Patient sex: M
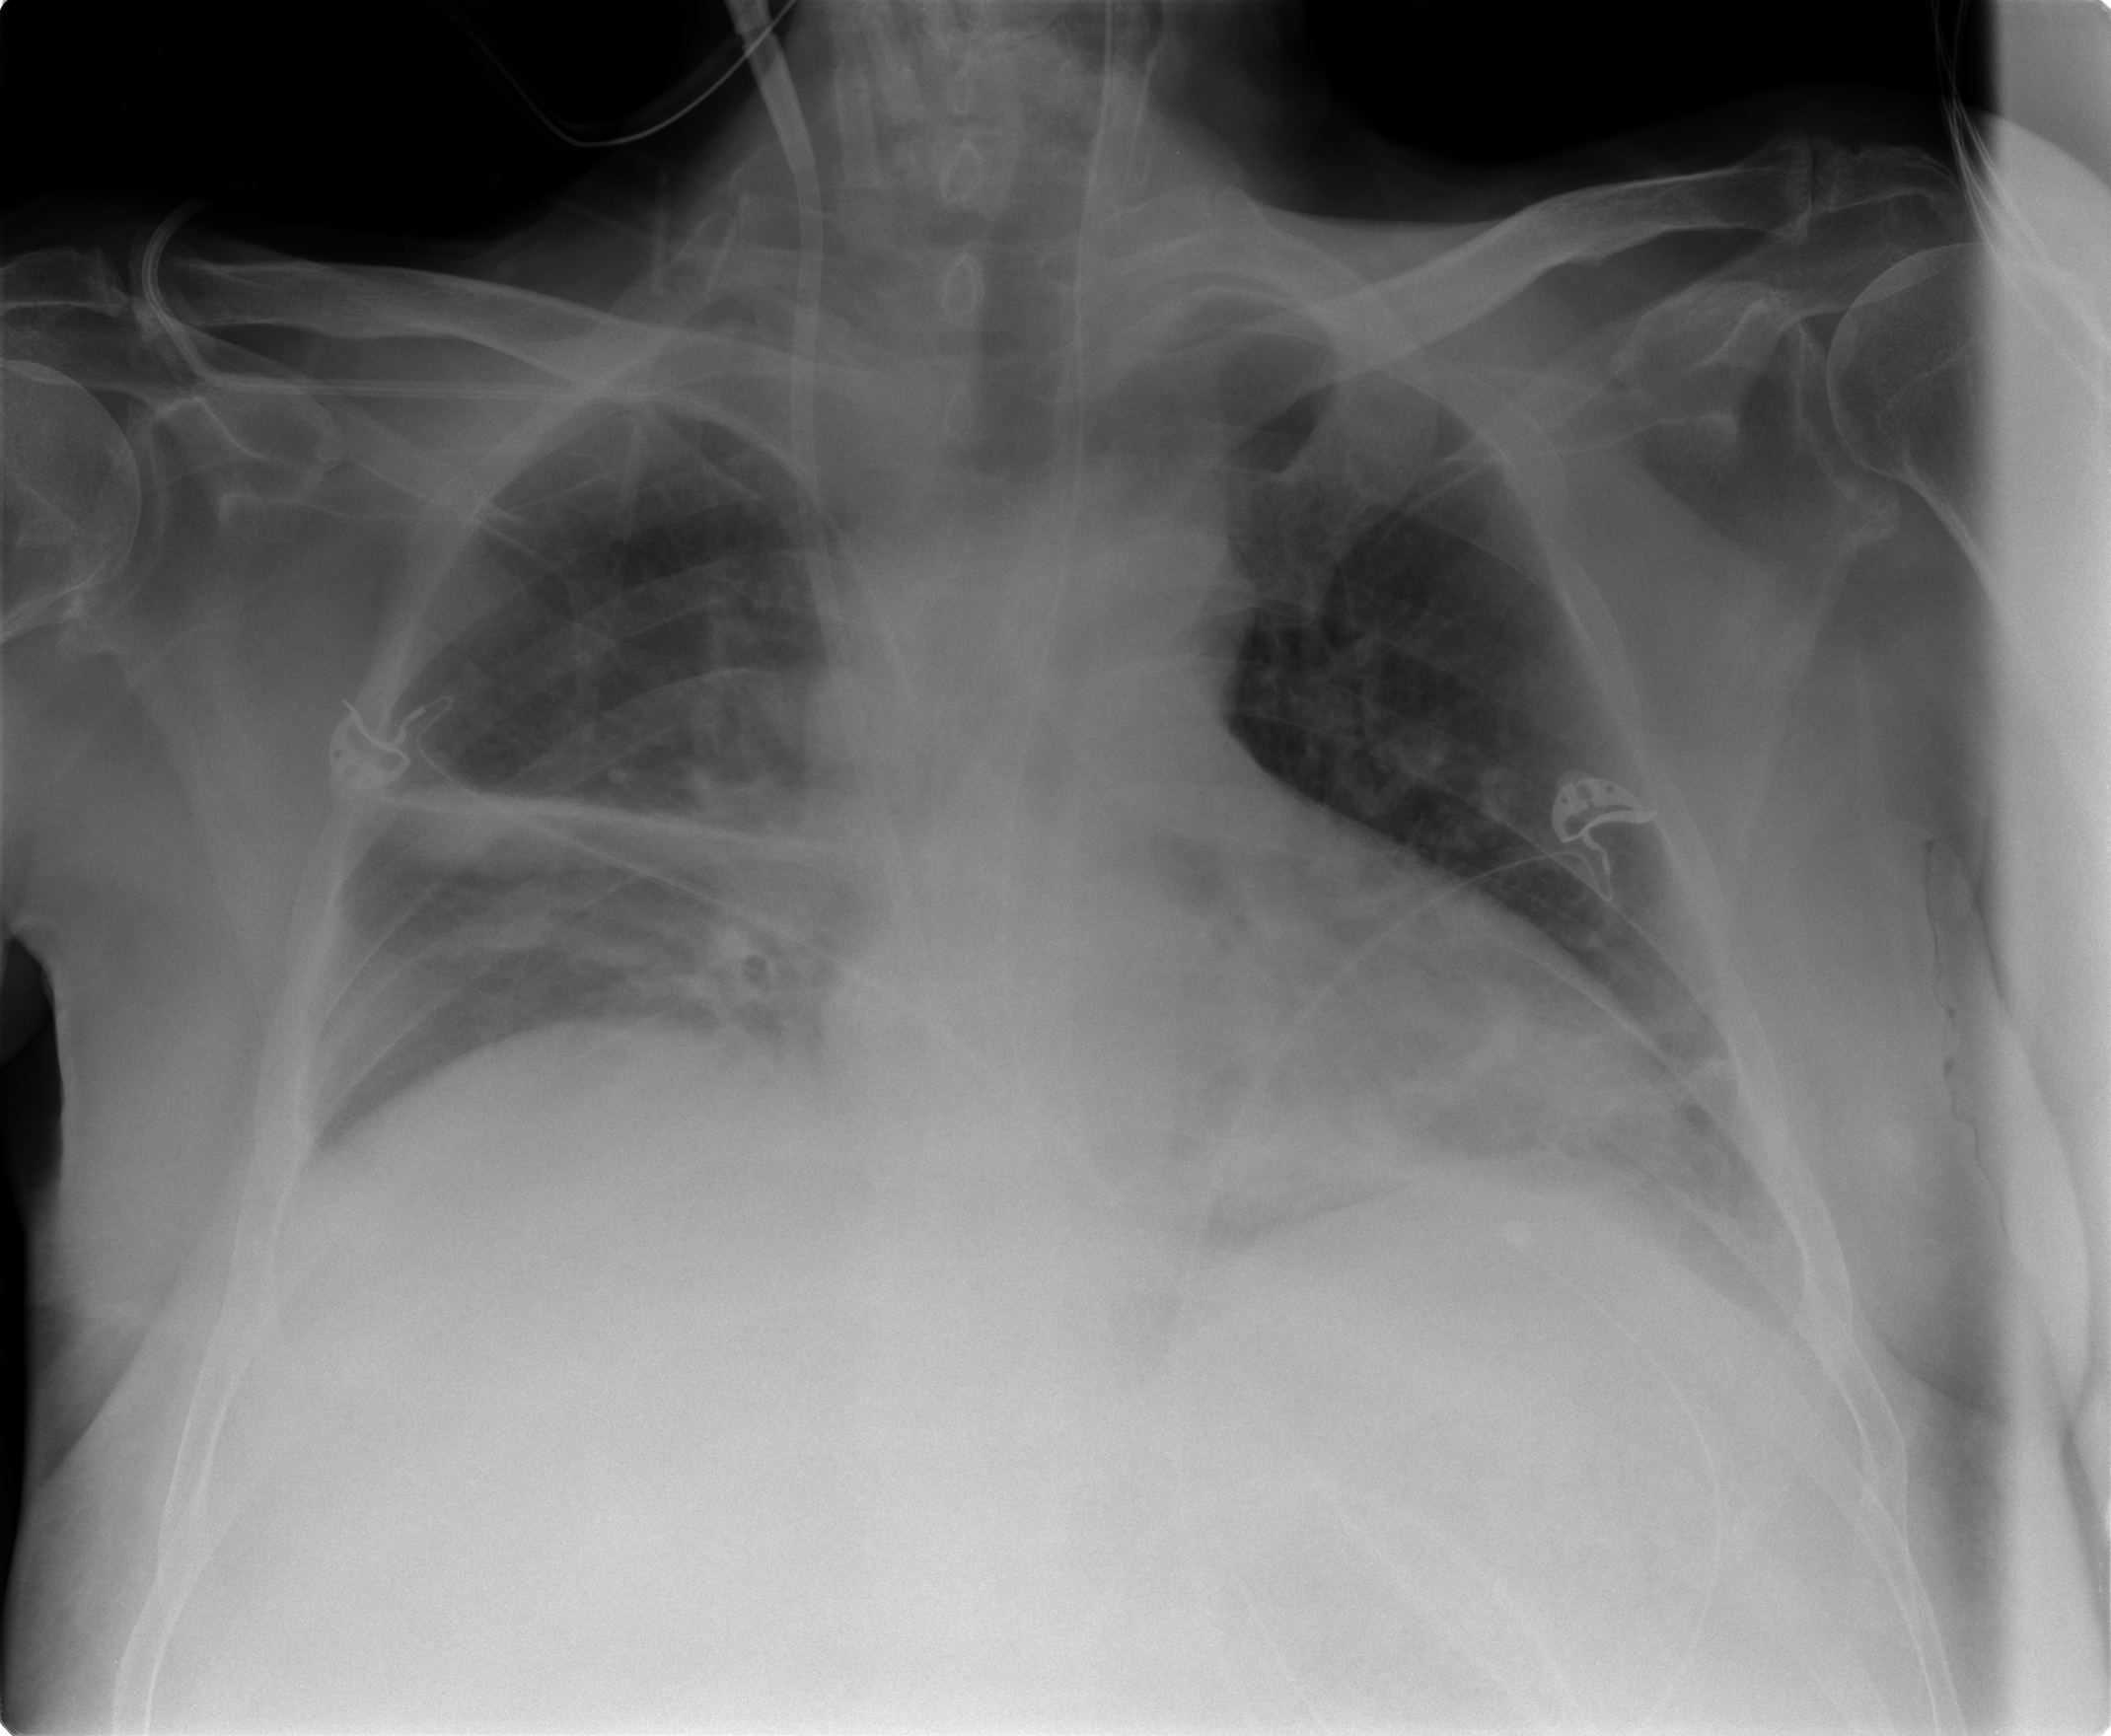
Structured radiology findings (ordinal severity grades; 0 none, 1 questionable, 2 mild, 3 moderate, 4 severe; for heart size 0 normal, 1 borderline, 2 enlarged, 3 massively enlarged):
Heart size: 1
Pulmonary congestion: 2
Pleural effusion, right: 3
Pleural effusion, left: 2
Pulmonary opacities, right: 1
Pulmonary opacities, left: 2
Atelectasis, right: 2
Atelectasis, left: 3